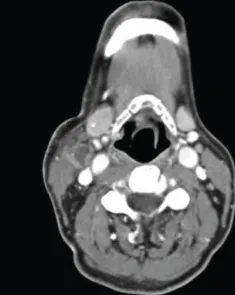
(A) Contrast enhanced CT on day +70 after HSCT presented right cervical lymph nodes enlargement with central necrosis.
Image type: radiology (ct)